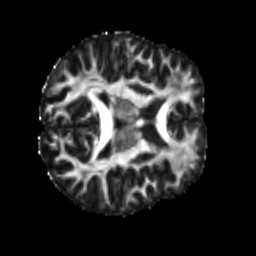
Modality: FA
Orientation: axial
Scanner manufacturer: siemens
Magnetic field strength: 3 T
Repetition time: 4 s
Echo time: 0.0594 s